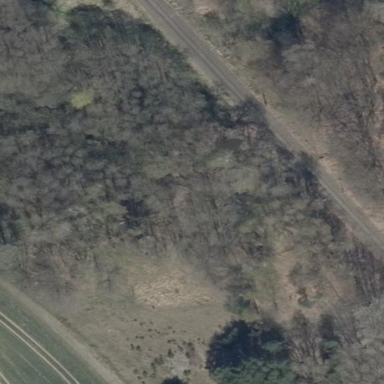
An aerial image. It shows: Forest with mixed leaf types and cycles.